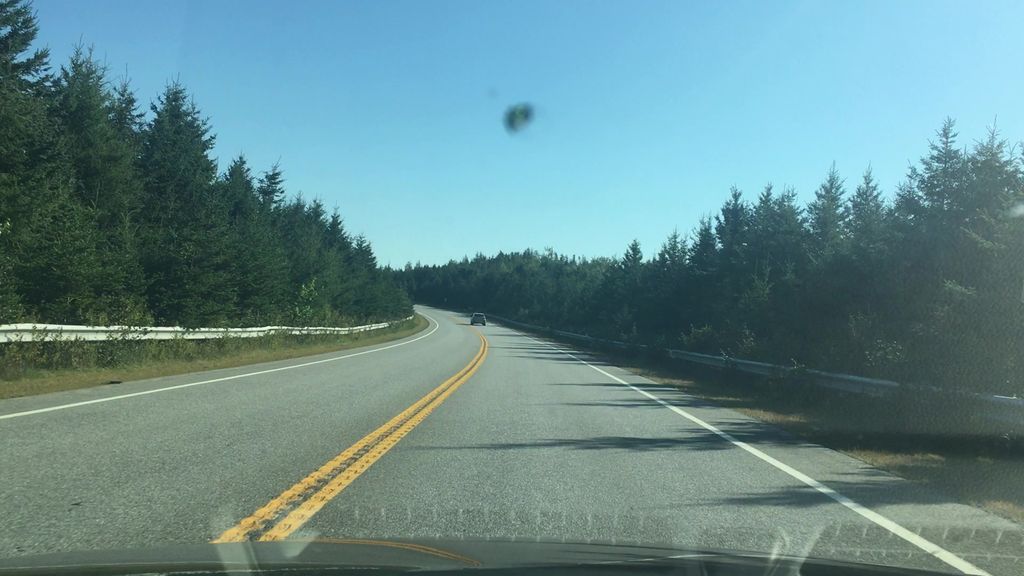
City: halifax